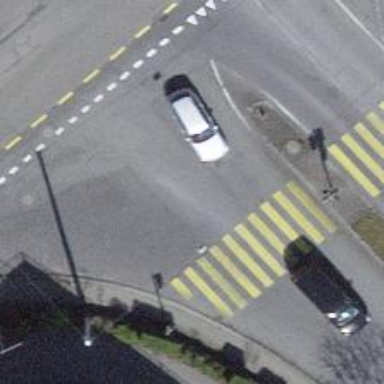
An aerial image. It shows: Road crossing with traffic signals.